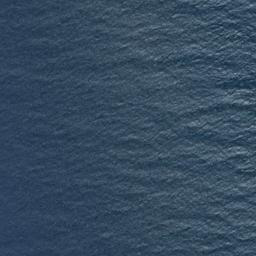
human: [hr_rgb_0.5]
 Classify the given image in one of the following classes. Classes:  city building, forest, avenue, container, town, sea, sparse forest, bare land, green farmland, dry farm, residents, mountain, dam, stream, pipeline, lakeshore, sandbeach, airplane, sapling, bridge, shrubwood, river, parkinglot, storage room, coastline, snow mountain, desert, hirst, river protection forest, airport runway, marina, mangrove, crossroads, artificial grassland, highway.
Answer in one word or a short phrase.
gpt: sea